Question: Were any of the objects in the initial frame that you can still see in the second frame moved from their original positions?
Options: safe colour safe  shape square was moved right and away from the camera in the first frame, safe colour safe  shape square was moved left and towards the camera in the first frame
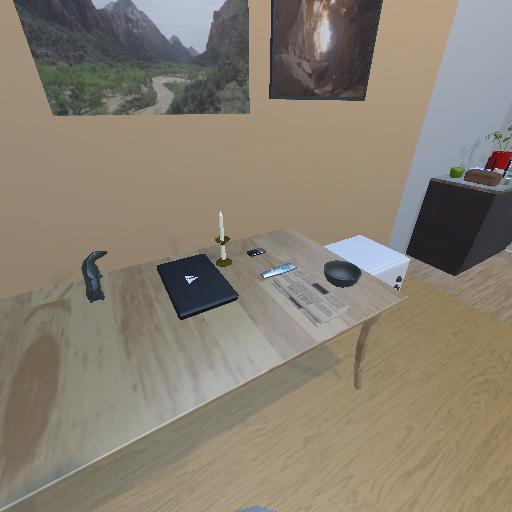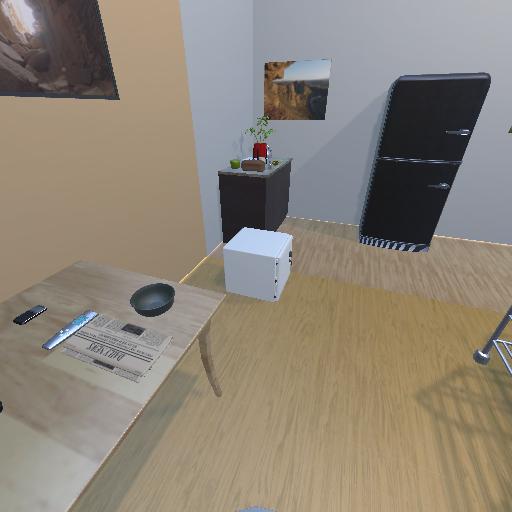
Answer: safe colour safe  shape square was moved right and away from the camera in the first frame